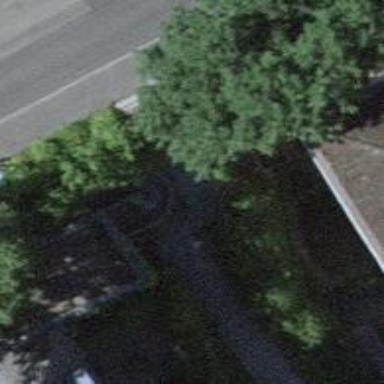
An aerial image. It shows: Concrete steps.